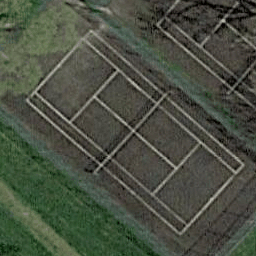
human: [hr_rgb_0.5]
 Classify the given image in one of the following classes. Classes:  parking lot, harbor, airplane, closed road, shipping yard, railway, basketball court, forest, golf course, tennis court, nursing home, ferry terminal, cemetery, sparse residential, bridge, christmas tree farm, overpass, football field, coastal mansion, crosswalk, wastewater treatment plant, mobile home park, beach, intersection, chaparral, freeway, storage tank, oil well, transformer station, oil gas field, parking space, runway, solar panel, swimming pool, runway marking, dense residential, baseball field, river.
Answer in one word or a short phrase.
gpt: tennis court